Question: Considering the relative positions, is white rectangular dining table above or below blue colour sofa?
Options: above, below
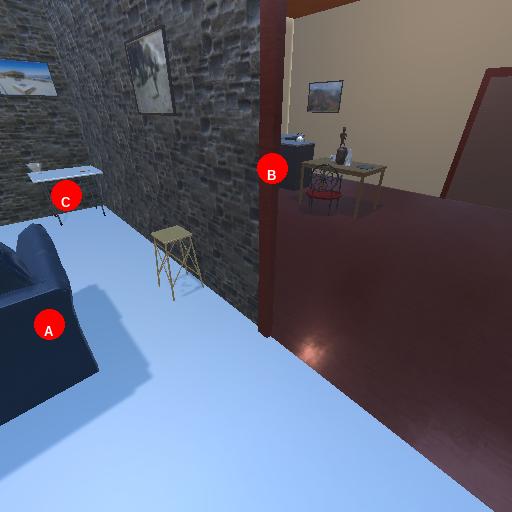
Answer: above